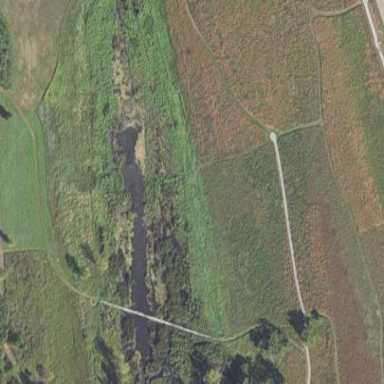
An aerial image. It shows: Nature reserve designated as leisure land.